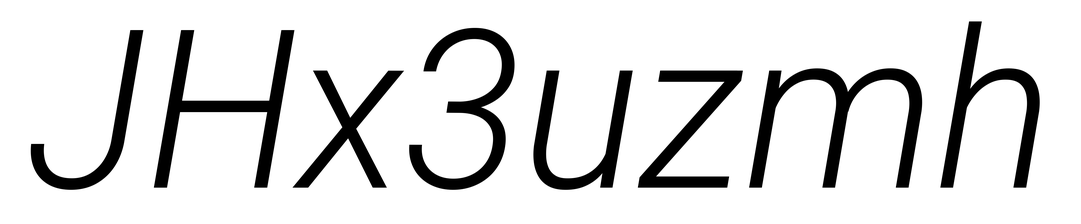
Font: Roboto-Italic_Light_Italic